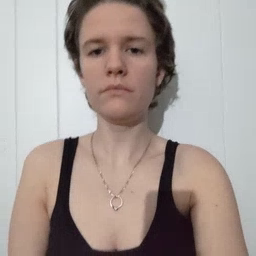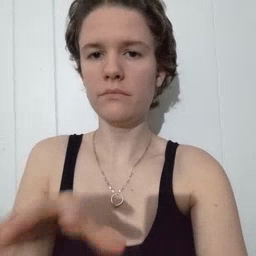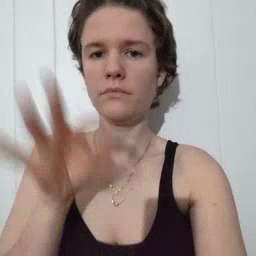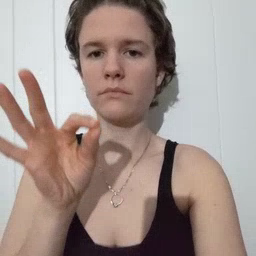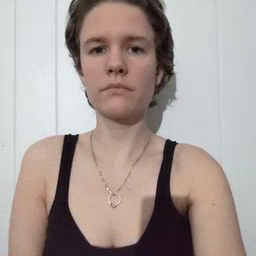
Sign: find